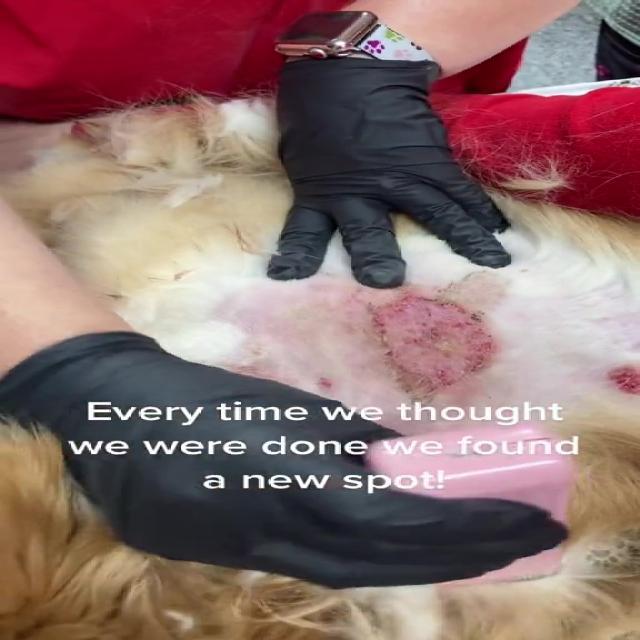
Canine dermatitis — inflammation of the skin presenting with erythema, pruritus, papules, and excoriation. May be allergic, contact, or atopic in origin.